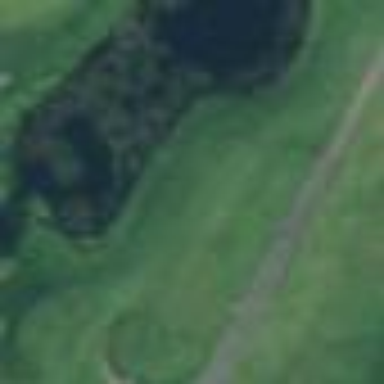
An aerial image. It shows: Grass area designated as golf tee.